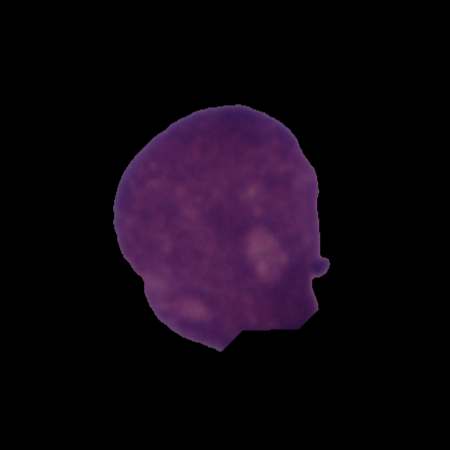
Label: cancer